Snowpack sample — Snodgrass Mountain, Crested Butte, Colorado (2/4/25, 12:06 PM MST)
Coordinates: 38.923, -106.968
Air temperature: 35 °F
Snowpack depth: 80 cm
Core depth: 80 cm
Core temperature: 32 °F
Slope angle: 14°, slope face: 78°
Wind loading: low
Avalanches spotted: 0
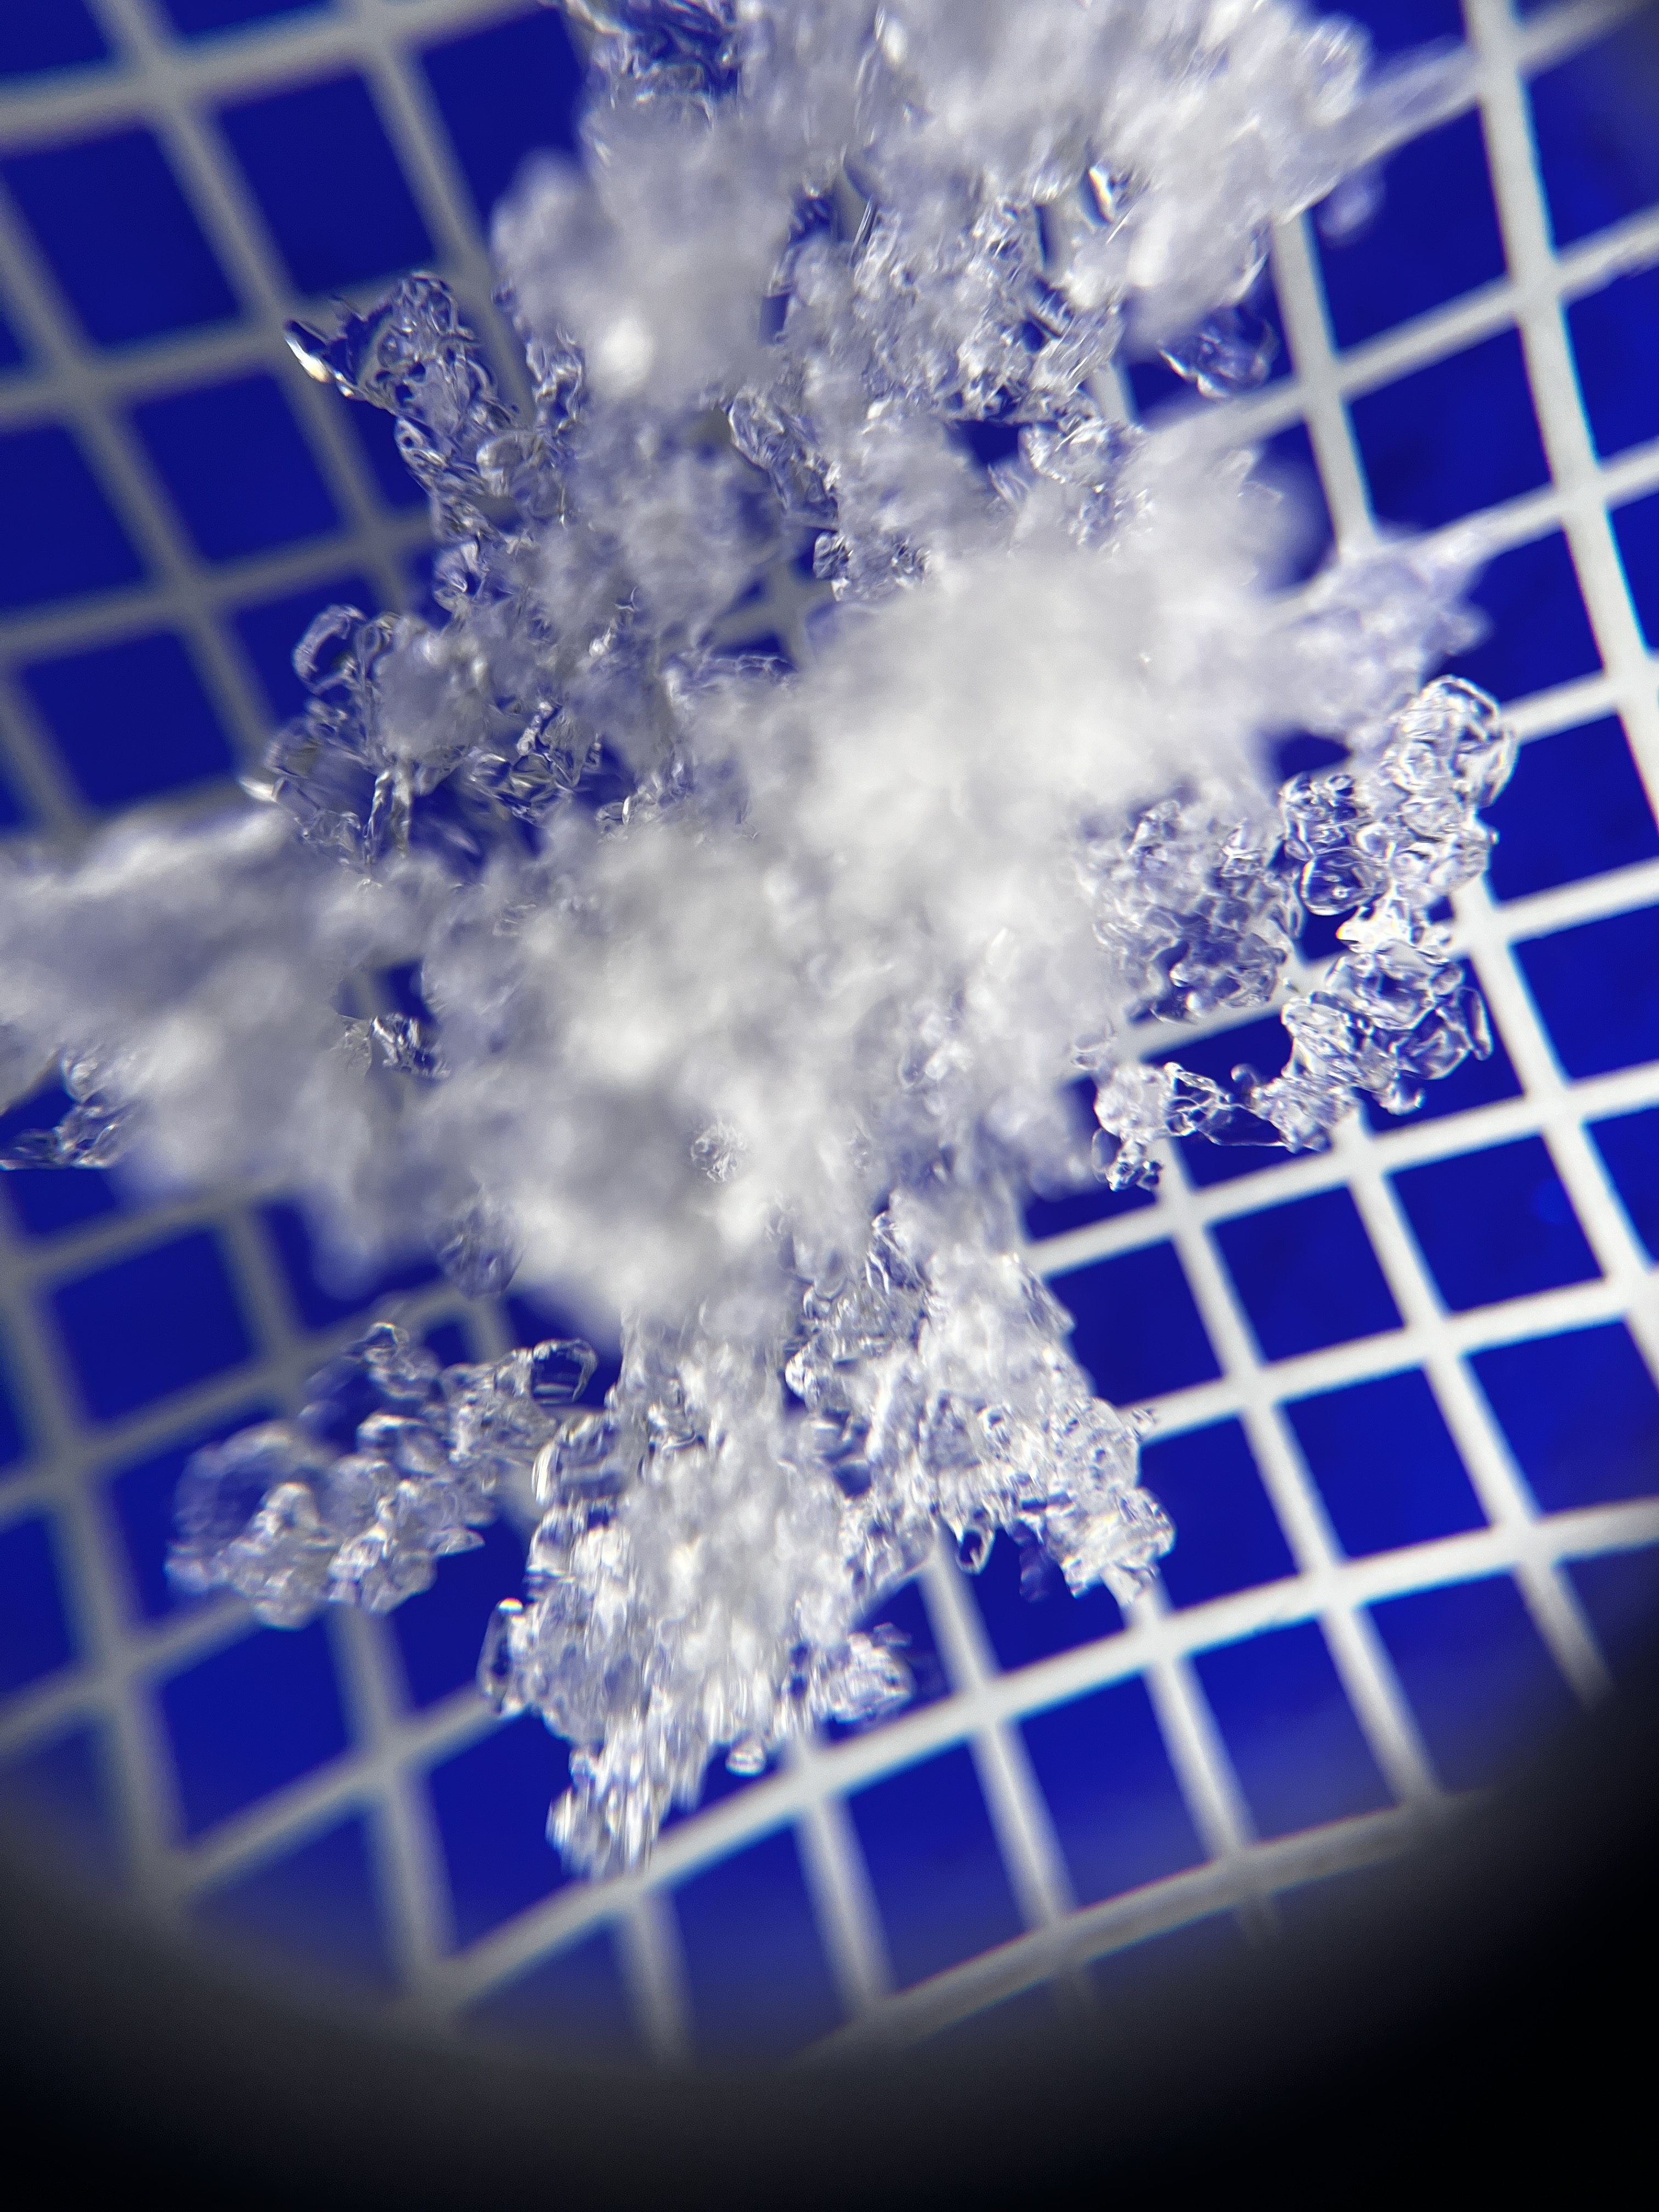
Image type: magnified_profile
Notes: No avalanches nearby, unusually warm weather for the last month reported by residents, Collected 25 yards from treeline